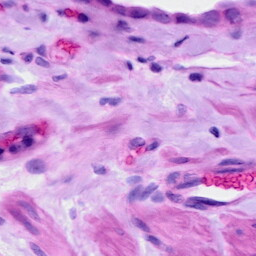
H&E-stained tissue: Ovarian